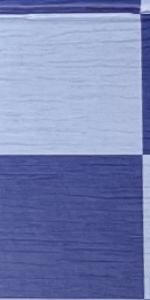
Label: Empty